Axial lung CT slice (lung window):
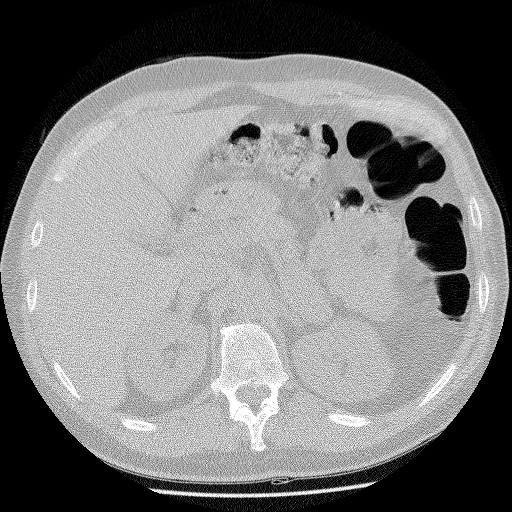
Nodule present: no